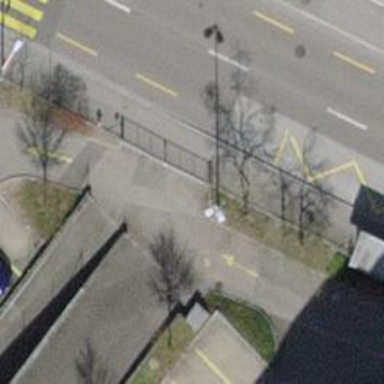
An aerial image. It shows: Gate.